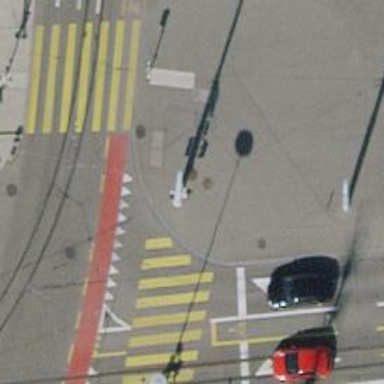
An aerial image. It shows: Kerb serving as barrier.